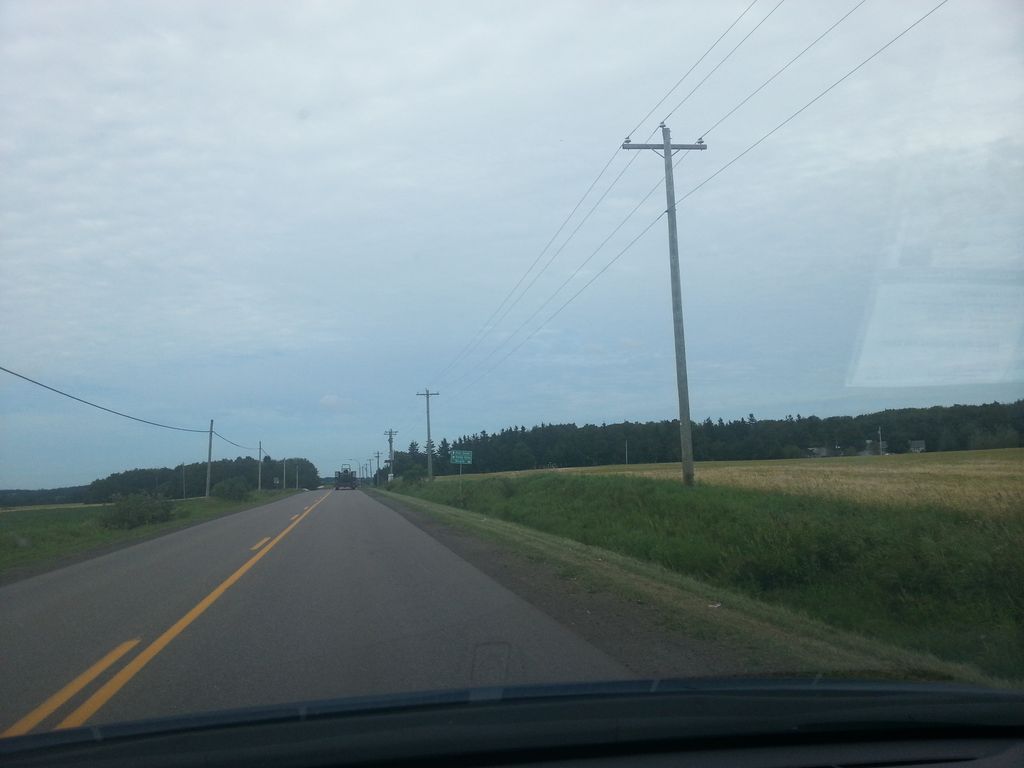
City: charlottetown